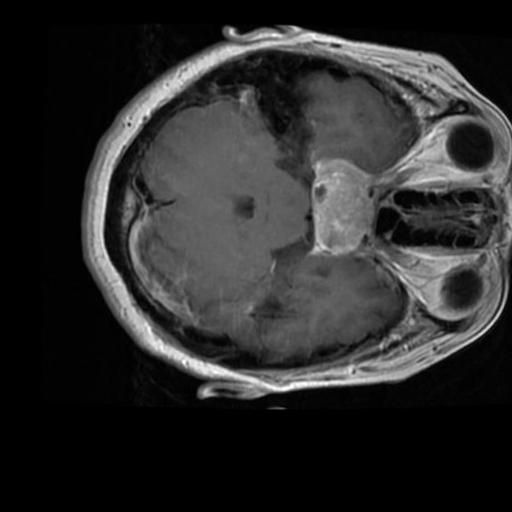
Label: brain_tumor